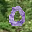
Label: 0